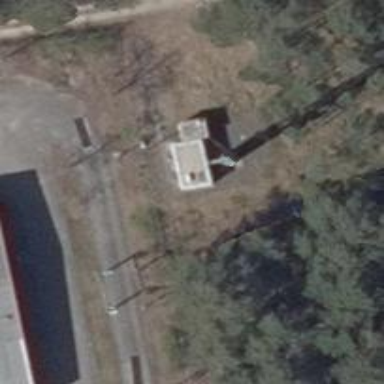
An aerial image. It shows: Mast structure.